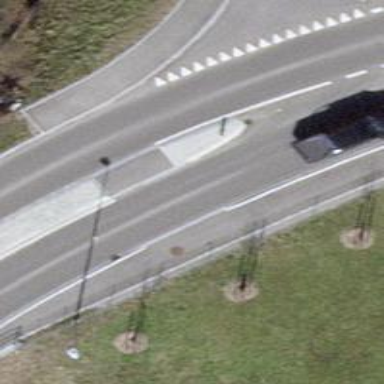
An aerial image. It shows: Unmarked crossing with pedestrian island.